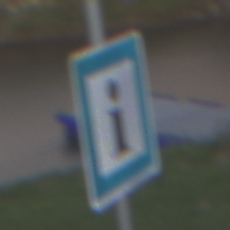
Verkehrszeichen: Informationsstelle
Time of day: SunriseSunset
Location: Outdoor (RoadRail)
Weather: PartlyCloudy
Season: NotSpecified
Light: Natural